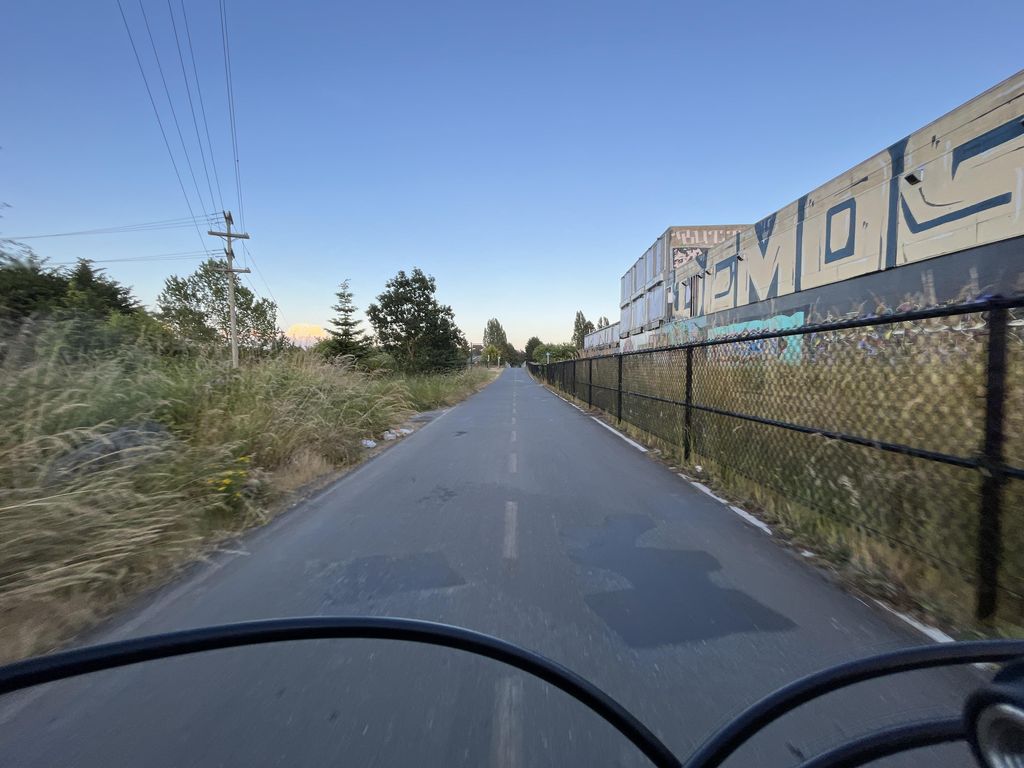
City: victoria